Question: I have two tables: Anime_List and Anime_Reviews.
Anime_List table has a 'Rating' field that grabs the average rating from Anime_Reviews. However, some ratings (rows) don't exist in Anime_Reviews and so my current query only returns titles that have a average rating.
'''
SELECT Anime_List.AnimeID, Anime_List.Name, Anime_List.AnimeImage, Anime_List.Synopsis, Anime_List.Type, Anime_List.Episodes, Anime_List.Genres, AVG(Anime_Reviews.Rating)
FROM Anime_List INNER JOIN Anime_Reviews ON Anime_List.AnimeID = Anime_Reviews.AnimeID
GROUP BY Anime_List.AnimeID, Anime_List.Name, Anime_List.AnimeImage, Anime_List.Synopsis, Anime_List.Type, Anime_List.Episodes, Anime_List.Genres
'''
How do I return the value of 0.0 if there are no ratings (rows) in Anime_Reviews for each title listed in Anime_List?

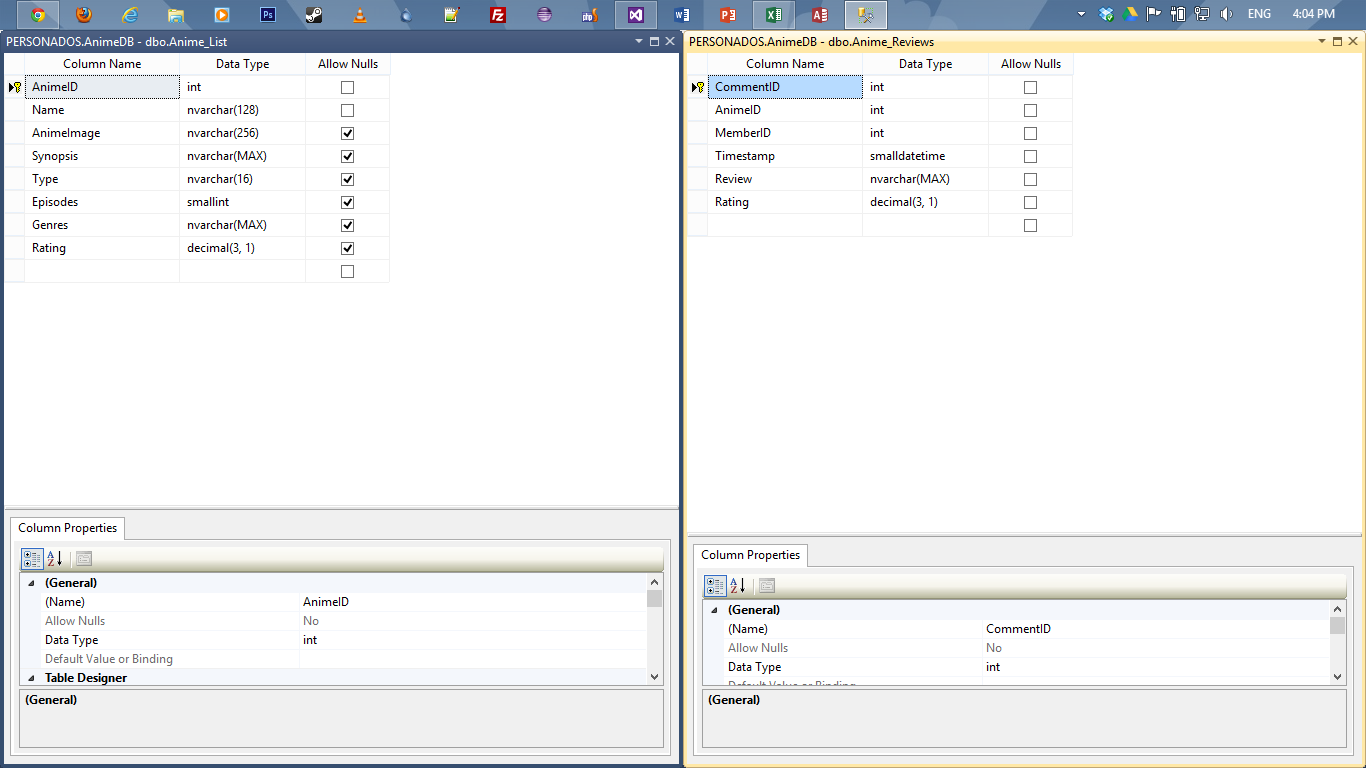
Answer: A version using a subquery
'''
SELECT l.AnimeID,
l.Name,
l.AnimeImage,
l.Synopsis,
l.Type,
l.Episodes,
l.Genres,
(SELECT ISNULL(AVG(Rating), 0) Rating
FROM Anime_Reviews
WHERE AnimeID = l.AnimeID)
FROM Anime_List l
'''